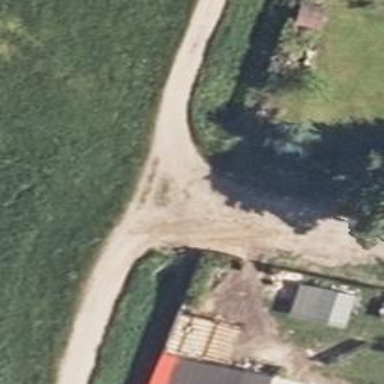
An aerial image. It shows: Gravel road in residential area.